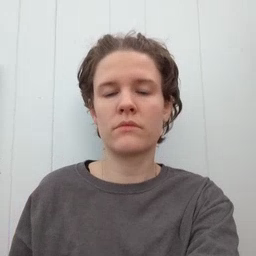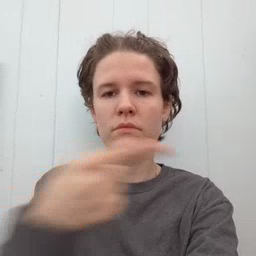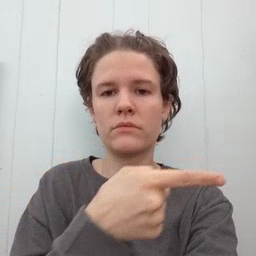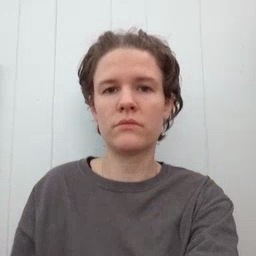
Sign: hesheit